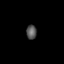
Tissue: lung
Cell type: Myeloid cells
Senescence score: 0.6166
Nuclear area (px): 146
Mean DAPI intensity: 85.151